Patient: sex F, age 26
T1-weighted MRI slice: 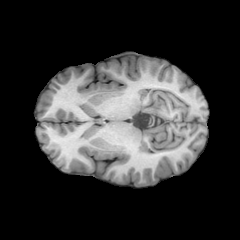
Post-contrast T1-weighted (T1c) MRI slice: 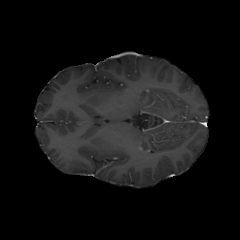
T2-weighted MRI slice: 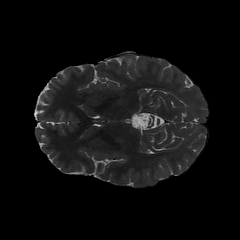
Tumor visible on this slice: no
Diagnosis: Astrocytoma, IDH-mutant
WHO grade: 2